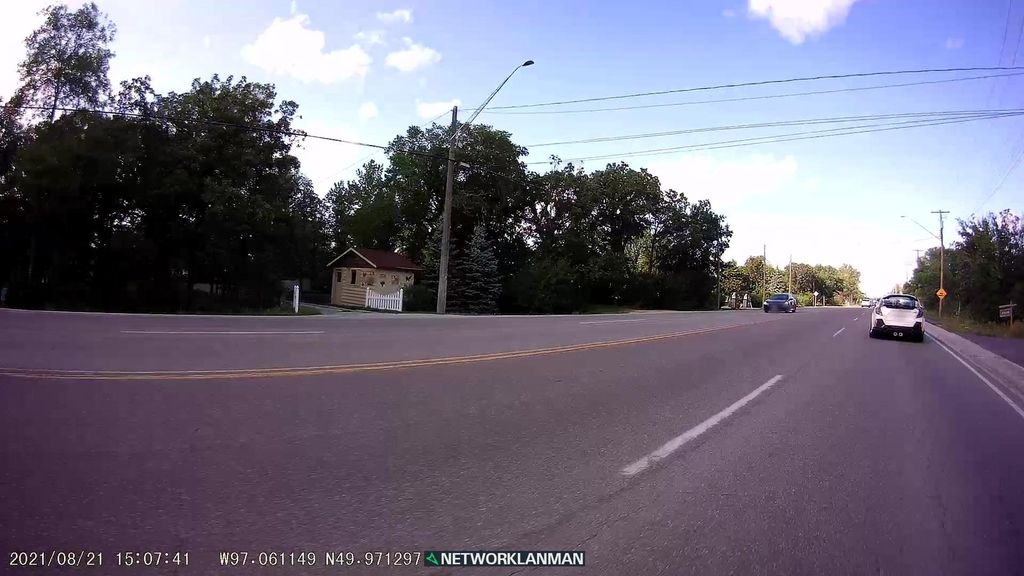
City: winnipeg